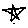
Label: star